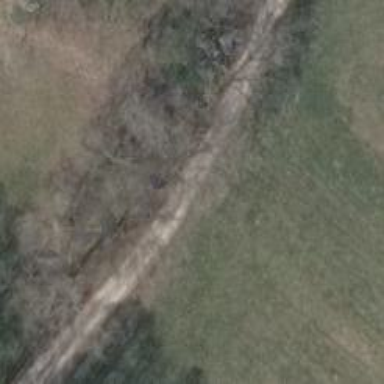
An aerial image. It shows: Driveway made of ground surface.